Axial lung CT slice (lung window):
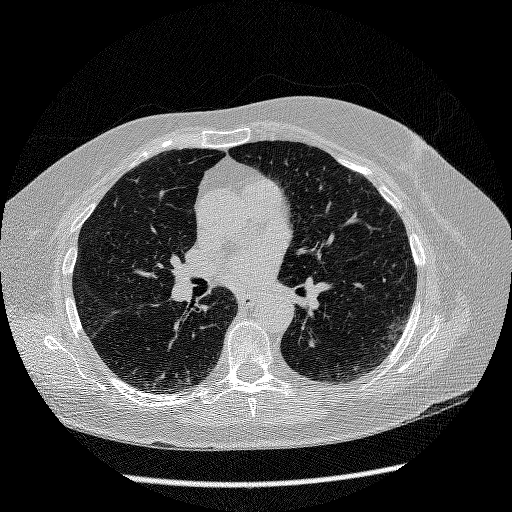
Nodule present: no